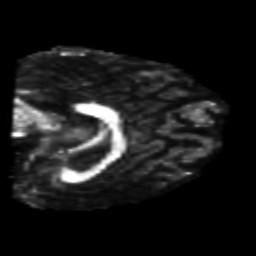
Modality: FA
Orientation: sagittal
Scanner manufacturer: siemens
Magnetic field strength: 3 T
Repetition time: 6.8 s
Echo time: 0.093 s